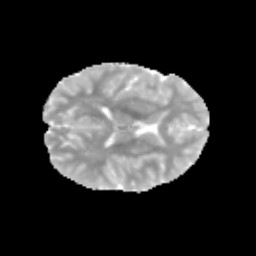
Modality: MD
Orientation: axial
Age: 12
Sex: male
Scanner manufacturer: siemens
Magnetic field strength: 3 T
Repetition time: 3.8 s
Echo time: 0.07 s